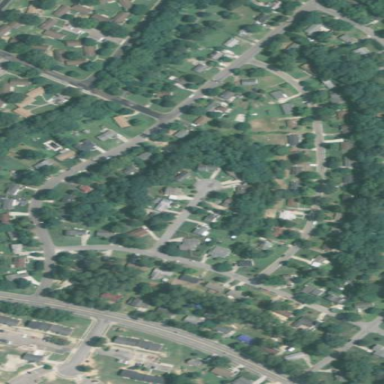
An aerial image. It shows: Residential area within neighborhood.